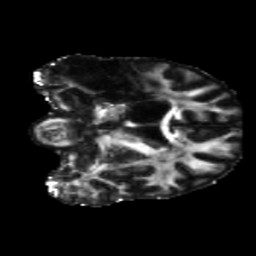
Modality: FA
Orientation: coronal
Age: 39
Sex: male
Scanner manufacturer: siemens
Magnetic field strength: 3 T
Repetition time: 5.25 s
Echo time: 0.08 s